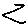
Label: zigzag